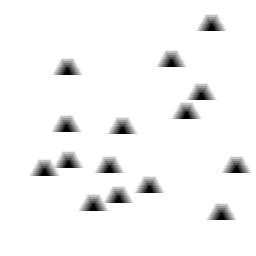
Squares: 0
Triangles: 15
Stars: 0
Total shapes: 15